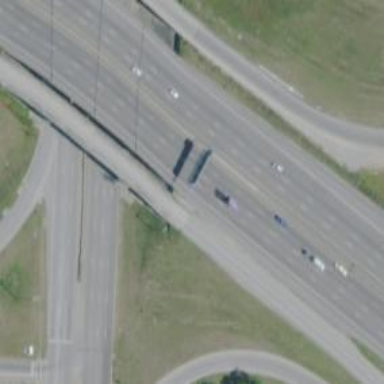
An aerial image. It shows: Viaduct bridge on motorway.